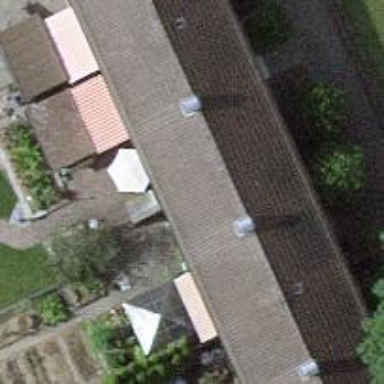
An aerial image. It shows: Gabled house with grey roof.